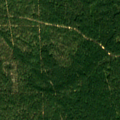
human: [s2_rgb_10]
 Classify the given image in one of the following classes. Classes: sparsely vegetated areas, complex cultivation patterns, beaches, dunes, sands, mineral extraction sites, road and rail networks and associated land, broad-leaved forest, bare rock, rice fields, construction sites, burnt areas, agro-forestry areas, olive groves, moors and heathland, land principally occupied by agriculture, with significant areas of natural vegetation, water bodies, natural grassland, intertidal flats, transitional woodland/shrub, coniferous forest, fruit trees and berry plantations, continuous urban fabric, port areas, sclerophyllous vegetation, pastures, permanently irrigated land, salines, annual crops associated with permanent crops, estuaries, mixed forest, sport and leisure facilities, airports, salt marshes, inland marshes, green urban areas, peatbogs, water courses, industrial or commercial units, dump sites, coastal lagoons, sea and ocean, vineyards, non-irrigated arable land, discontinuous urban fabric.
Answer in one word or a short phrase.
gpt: coniferous forest